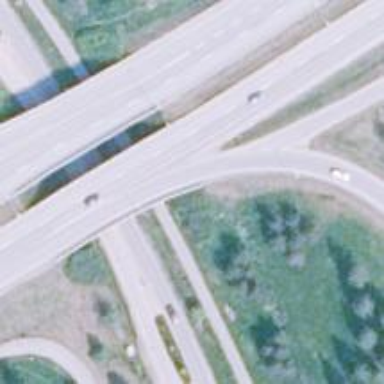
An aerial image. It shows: Asphalt bridge that is part of tertiary trunk link highway.